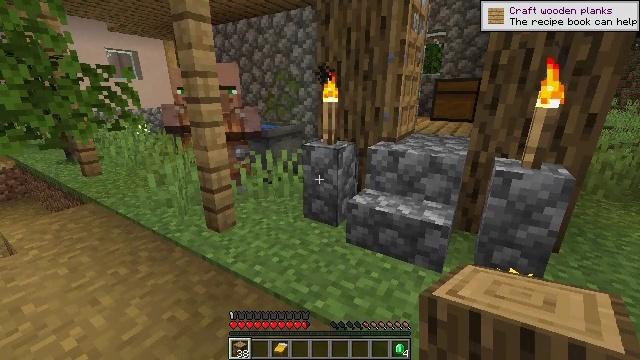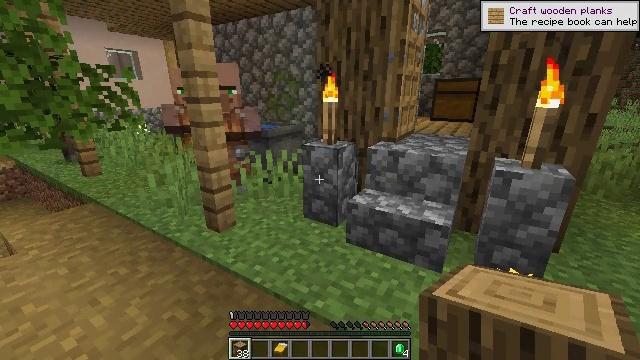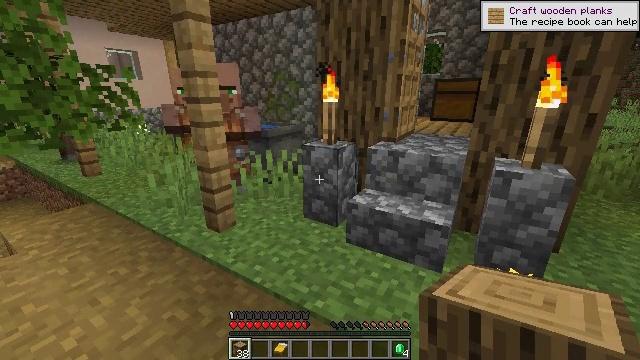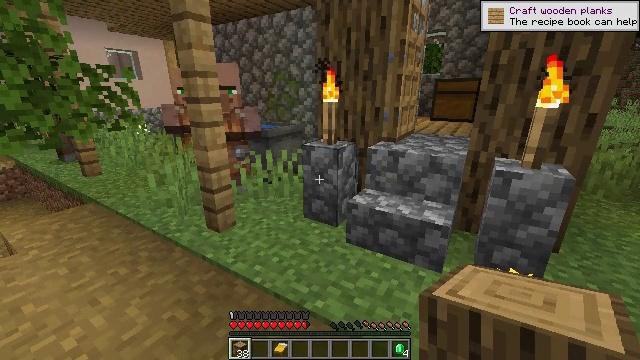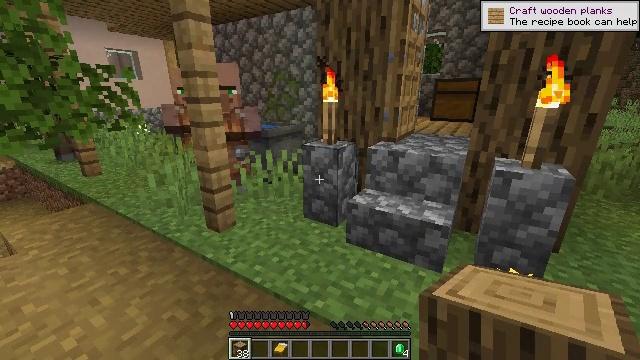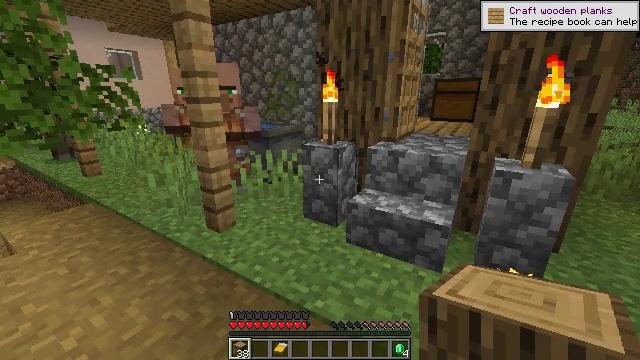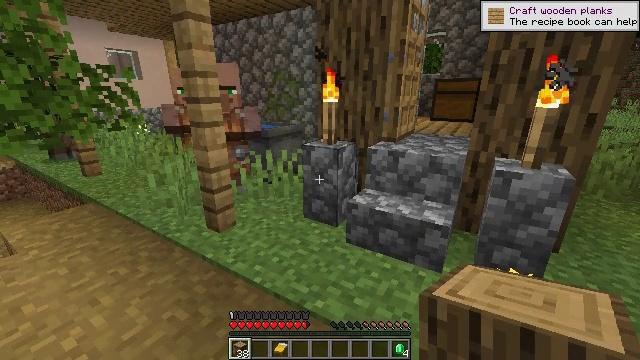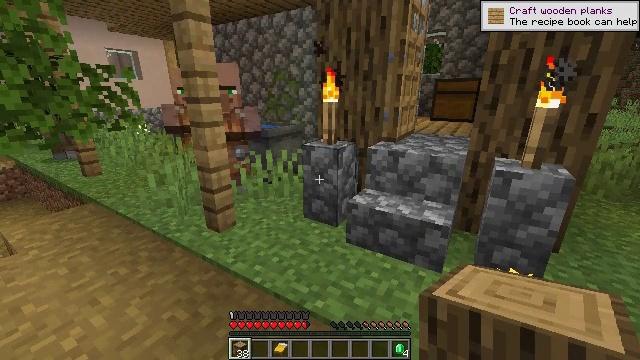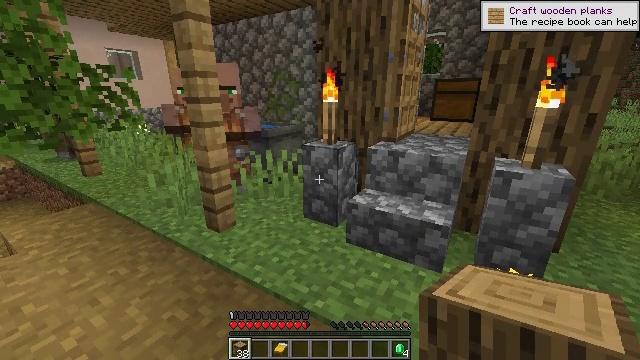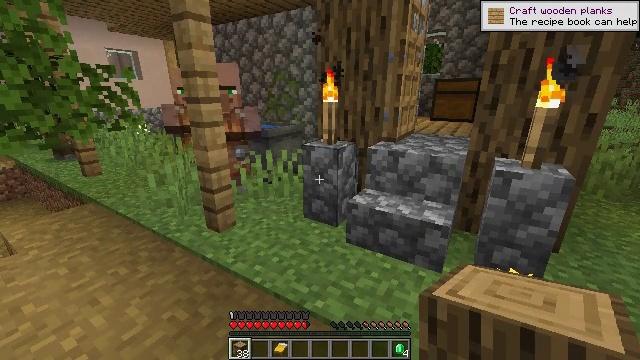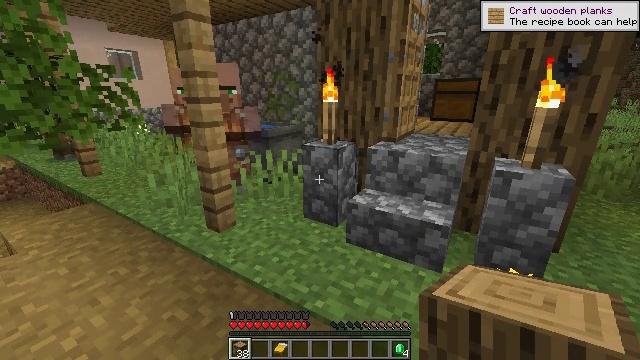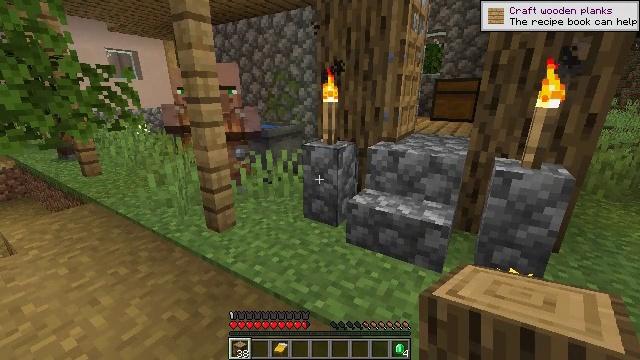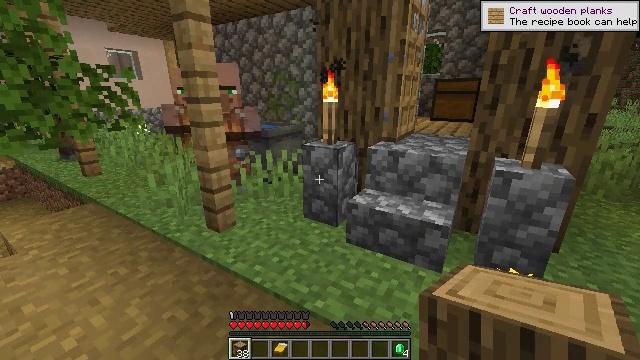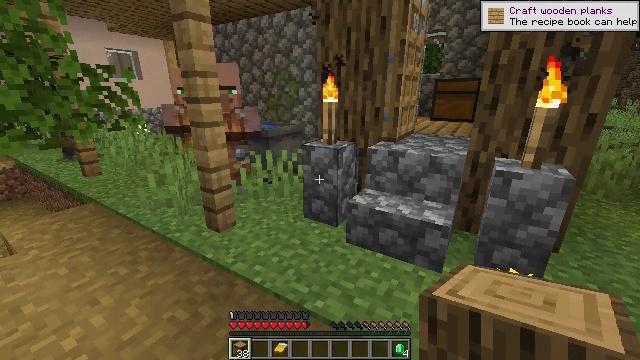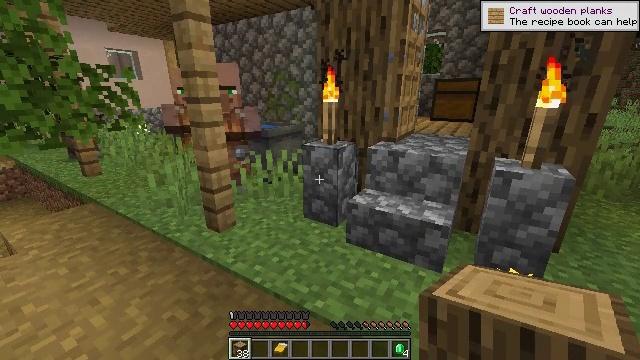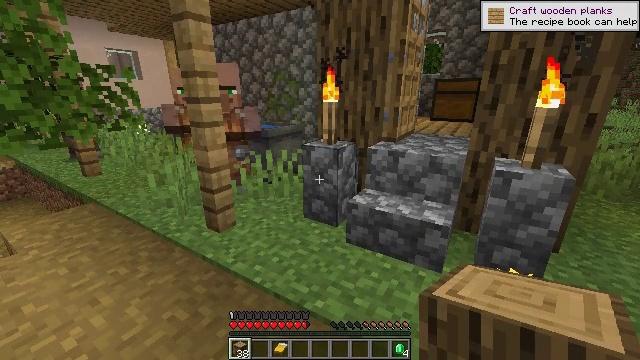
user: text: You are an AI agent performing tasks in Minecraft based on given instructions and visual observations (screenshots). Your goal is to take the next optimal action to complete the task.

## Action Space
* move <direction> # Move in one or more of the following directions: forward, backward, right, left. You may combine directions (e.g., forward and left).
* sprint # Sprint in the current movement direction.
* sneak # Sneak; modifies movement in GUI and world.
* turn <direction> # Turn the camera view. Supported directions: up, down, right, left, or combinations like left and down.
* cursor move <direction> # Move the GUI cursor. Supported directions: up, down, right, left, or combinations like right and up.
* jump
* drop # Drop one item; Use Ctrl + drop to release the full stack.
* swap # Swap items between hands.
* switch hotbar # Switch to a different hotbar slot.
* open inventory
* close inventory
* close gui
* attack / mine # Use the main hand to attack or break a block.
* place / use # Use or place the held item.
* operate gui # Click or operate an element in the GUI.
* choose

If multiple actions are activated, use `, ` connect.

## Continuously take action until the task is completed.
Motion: motion action
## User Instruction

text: Attack the hay block to get hay.
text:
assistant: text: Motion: no_op
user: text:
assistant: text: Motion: no_op
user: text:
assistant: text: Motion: no_op
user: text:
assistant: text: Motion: no_op
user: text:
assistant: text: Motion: no_op
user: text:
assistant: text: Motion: no_op
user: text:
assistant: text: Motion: no_op
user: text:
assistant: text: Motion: no_op
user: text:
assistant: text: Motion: no_op
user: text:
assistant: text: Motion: no_op
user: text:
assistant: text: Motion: no_op
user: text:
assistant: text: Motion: no_op
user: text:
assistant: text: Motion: no_op
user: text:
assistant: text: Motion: no_op
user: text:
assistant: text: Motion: no_op
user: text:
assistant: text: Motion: no_op
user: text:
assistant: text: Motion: no_op
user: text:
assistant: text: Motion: no_op
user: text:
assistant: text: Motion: no_op
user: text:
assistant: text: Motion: no_op
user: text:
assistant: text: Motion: no_op
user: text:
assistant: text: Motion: no_op
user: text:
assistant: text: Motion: no_op
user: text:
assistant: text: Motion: no_op
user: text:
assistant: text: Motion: no_op
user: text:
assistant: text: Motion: no_op
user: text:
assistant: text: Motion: no_op
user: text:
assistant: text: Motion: no_op
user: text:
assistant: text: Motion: no_op
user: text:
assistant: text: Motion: move right